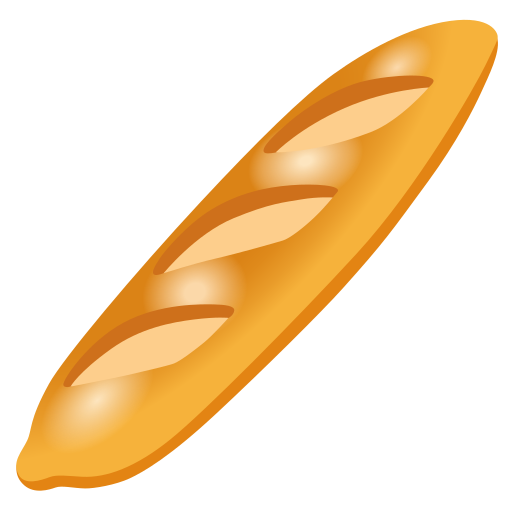
Emoji: 🥖